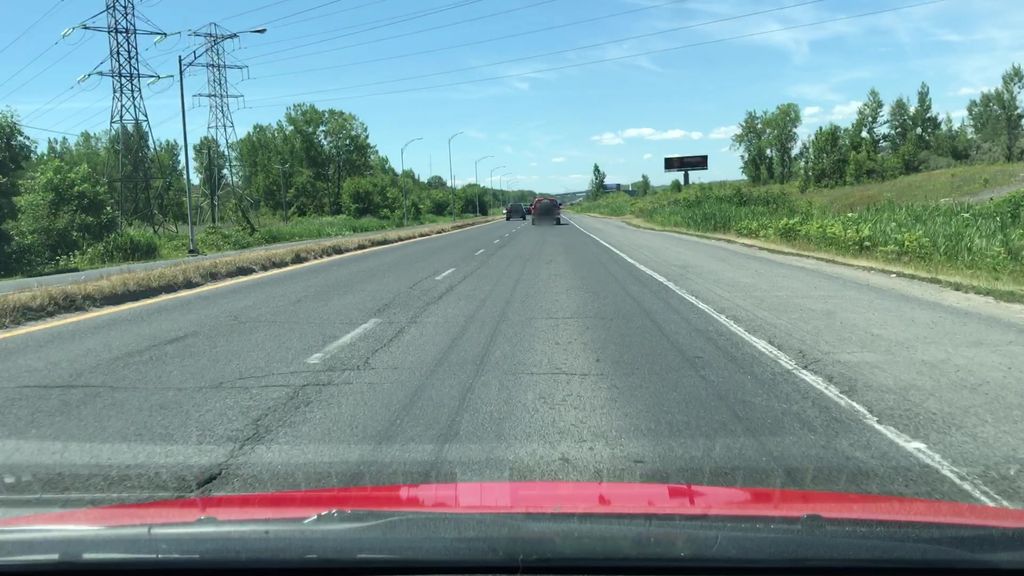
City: montreal